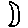
Label: moon